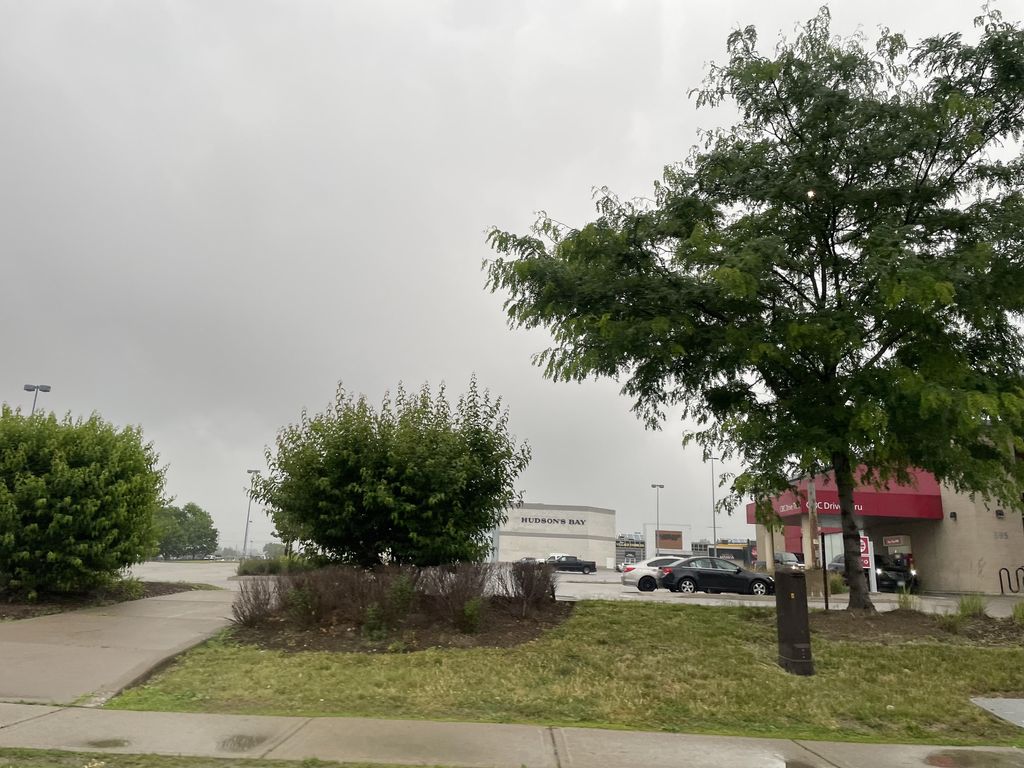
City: kitchener-waterloo